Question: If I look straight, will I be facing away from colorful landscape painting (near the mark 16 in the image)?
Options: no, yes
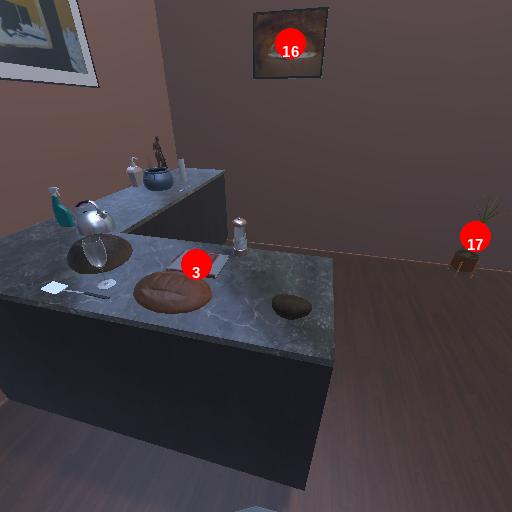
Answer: no